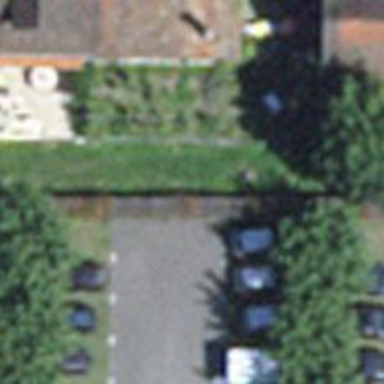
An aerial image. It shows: Parking aisle designated as service road.